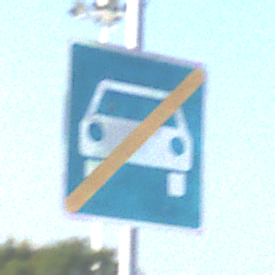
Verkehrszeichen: EndeKraftfahrstrasse
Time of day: SunriseSunset
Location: Outdoor (Urban)
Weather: Clear
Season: NotSpecified
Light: Natural